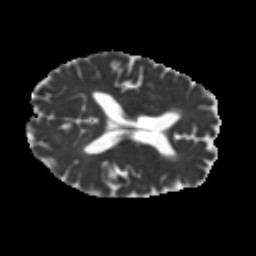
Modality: MD
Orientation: axial
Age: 58
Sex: female
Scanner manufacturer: ge
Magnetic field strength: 3 T
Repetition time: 7.8 s
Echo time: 0.0613 s